Field crop: maize
Growth stage: 1
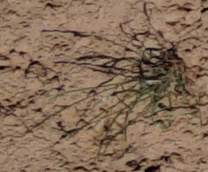
Species: lolium